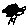
Label: tree